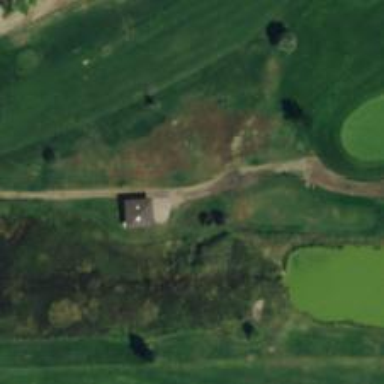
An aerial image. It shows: Path designated for golf carts.